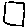
Label: square